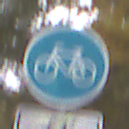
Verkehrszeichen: Radweg
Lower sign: EinspurigeFahrzeugeFrei6
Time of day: Midday
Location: Outdoor (Nature)
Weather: Overcast
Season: Autumn
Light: Natural